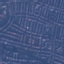
Land use / land cover: Residential